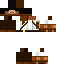
A male human skin with medium skin, wearing brown long hair dressed in a blue hoodie and brown pants, featuring a closed mouth.